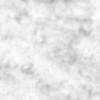
Label: no_change